Question: Here is the info from the official IBM web site

> The server engine runs WebSphere DataStage server jobs and performs
some tasks for parallel jobs and WebSphere QualityStage jobs.The parallel engine runs parallel jobs and WebSphere QualityStage
jobs.
Could please anyone explain what is the actual difference between those two? Is it hardware/software/architecture? Don't get the difference between the two.
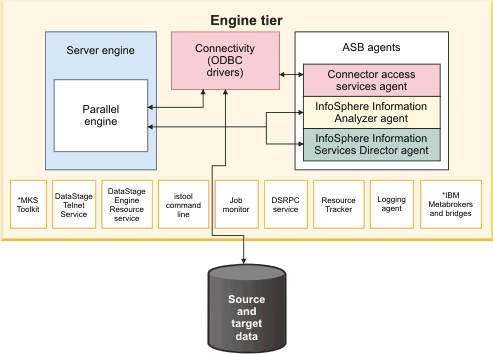
Answer: In short they are two completely different products that are made to look mostly alike in the common client.
Server engine is the old single-threaded(?) engine with limited out-of-the-box stages, insufficient performance and very limited updatability. You should encounter server jobs only in legacy installations that are not performace critical. Everyone else has already upgraded either to Enterprise edition with Parallel jobs or another product.
Enterprise edition of Datastage also contains the Parallel engine which gets all the cool new toys such as SCD-stage, Web Service integration and ability to scale out performance by adding new processing nodes.
You use the same client to develop jobs for each engine and some of the stages may look same but it's superficial.